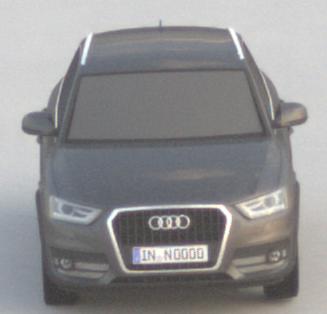
Make: Audi
Model: Q3 1.4 TFSI
Detailed model: Q3 (8U)
Model produced from: 2013/07
Model produced until: 2014/10
Doors: 5
Color: gray
Road condition: dry road
Daytime: sunrise or sunset
Contrast: low contrast